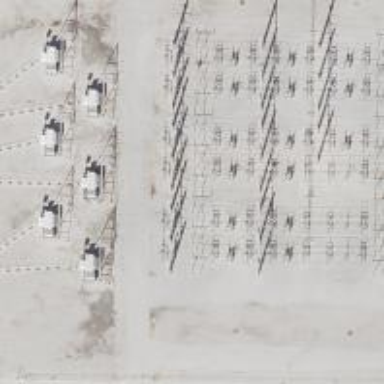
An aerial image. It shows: Switch for power supply.